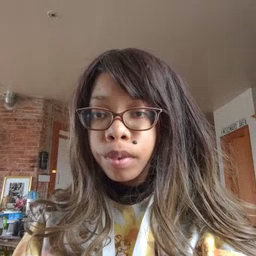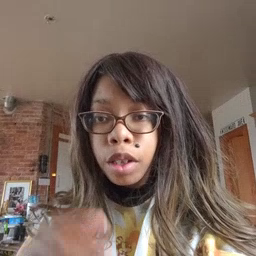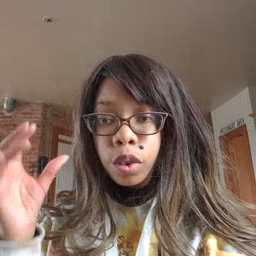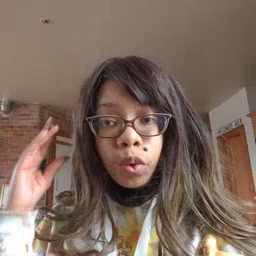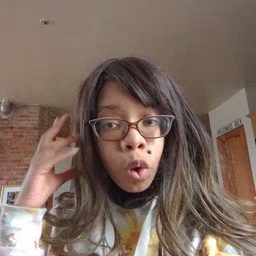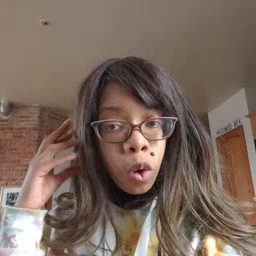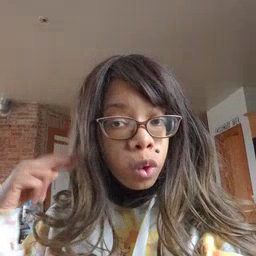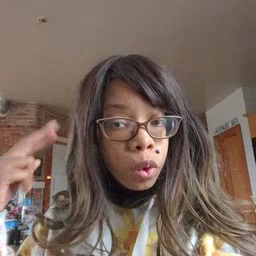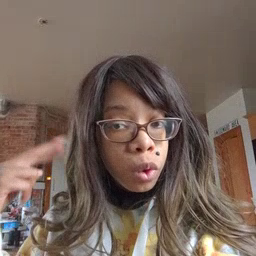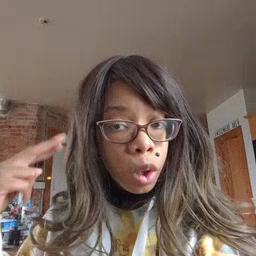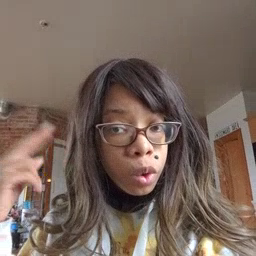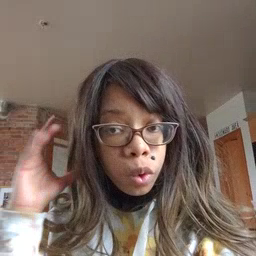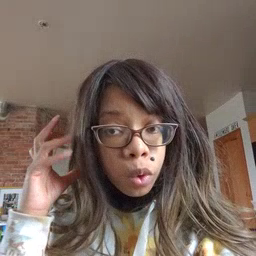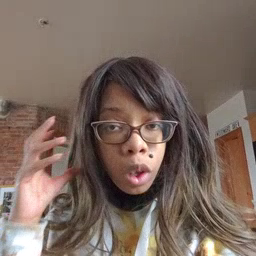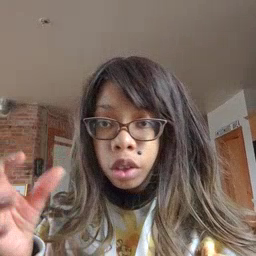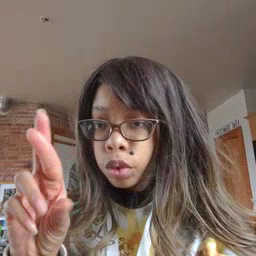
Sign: radio